Question: I have the following plot (plotted using matplotlib). As you can see in x-axis, the days of year are shown as numbers from 0-364.

But I want to partition the x-axis in 12 equal parts. The output must show the names of the months as Jan, Feb, Mar,..., Nov, Dec. Is there any known way to achieve that on matplotlib.
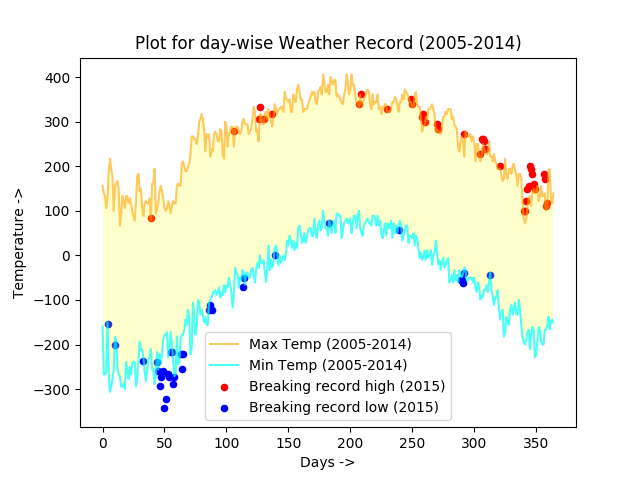
Answer: I think you just want to plot dates with a month locator.
'''
%matplotlib inline
from datetime import datetime
import numpy
from matplotlib import pyplot, dates, ticker
# setup your date values (arbitrary year)
oneday = datetime(1990, 1, 2) - datetime(1990, 1, 1)
start = datetime(1990, 1, 1)
end = datetime(1991, 1, 1)
date = dates.drange(start, end, oneday)
# make data
values = numpy.random.uniform(low=-5, high=10, size=365).cumsum()
# axis tooling
locator = dates.MonthLocator()
formatter = dates.DateFormatter('%b')
# plot things, use the locators
fig, ax = pyplot.subplots()
ax.plot_date(date, values, '-')
ax.xaxis.set_major_locator(locator)
ax.xaxis.set_major_formatter(formatter)
'''
<URL>